A scalogram of one vibration snapshot from a rotating bearing is shown, computed with a continuous wavelet transform. Determine the bearing's health state. Answer with exactly one of: normal, inner_race, outer_race, ball.
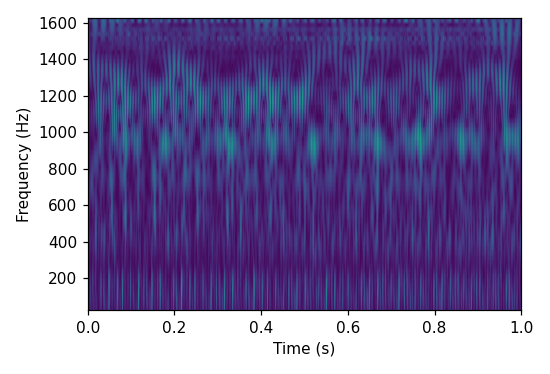
Answer: inner_race